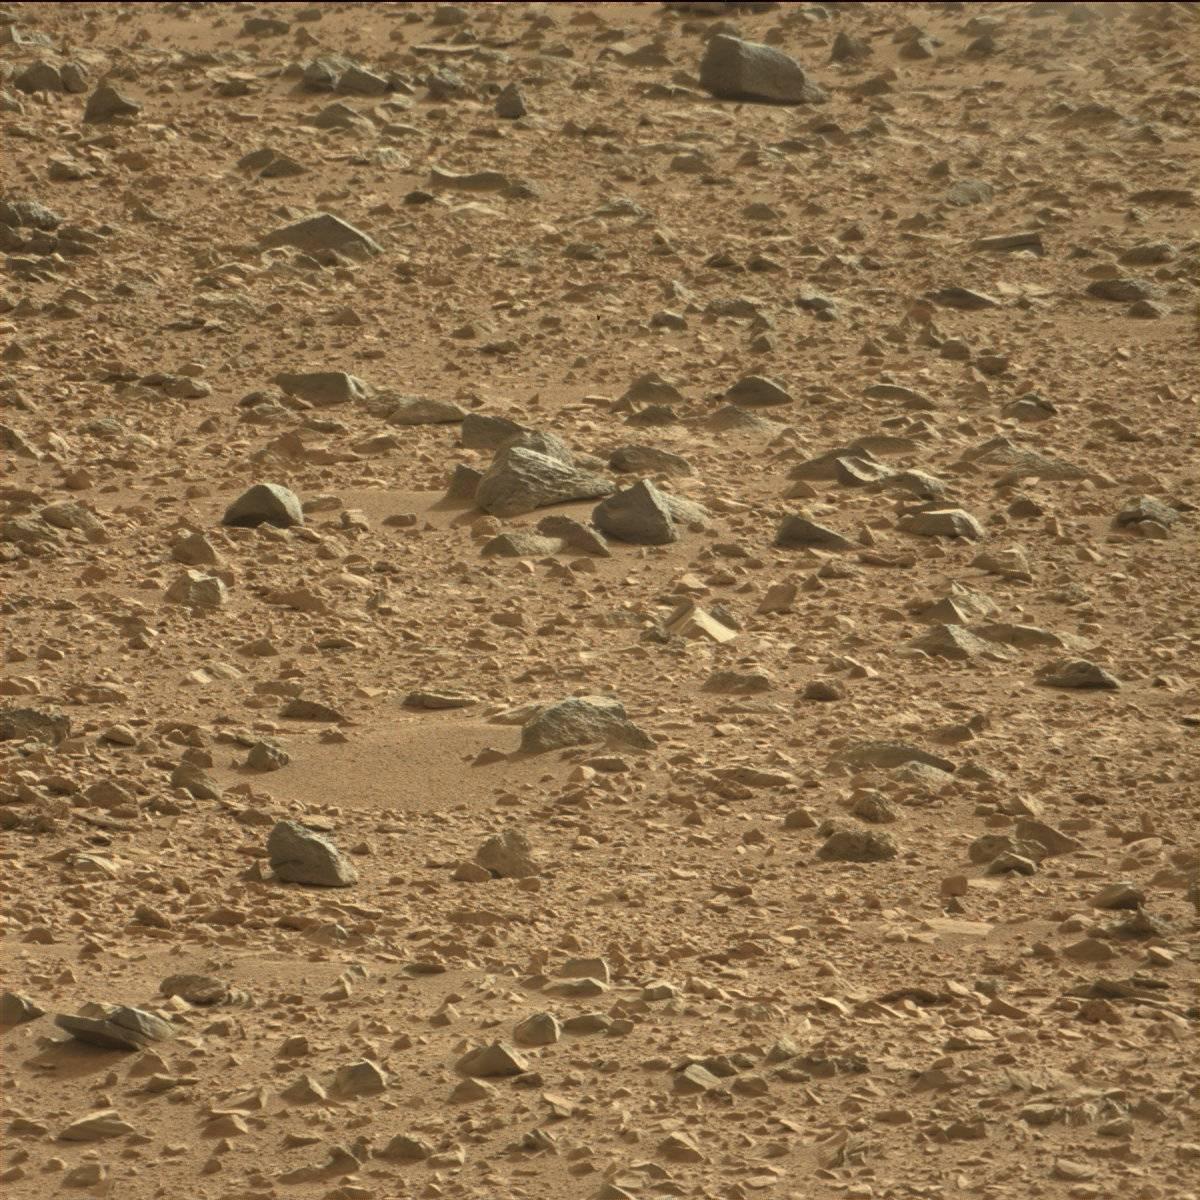
Terrain classes present: Bedrock, Rock, Sand / Soil